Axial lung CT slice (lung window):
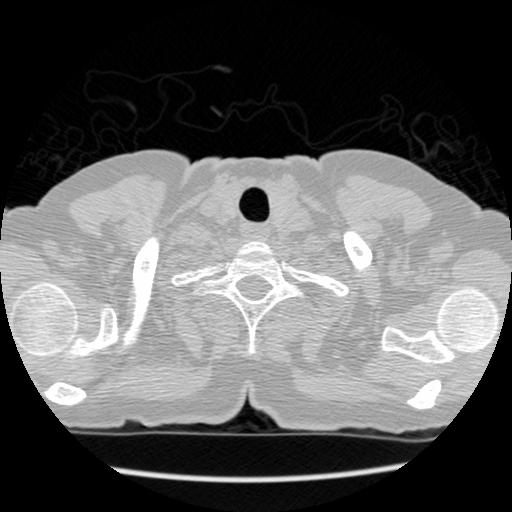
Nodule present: no